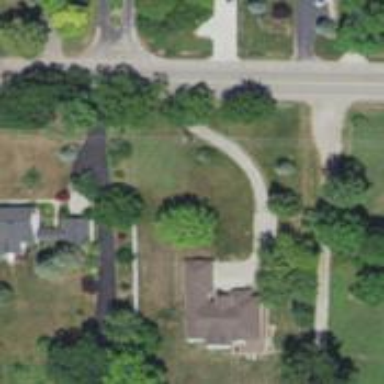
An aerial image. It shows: Driveway leading to service road.